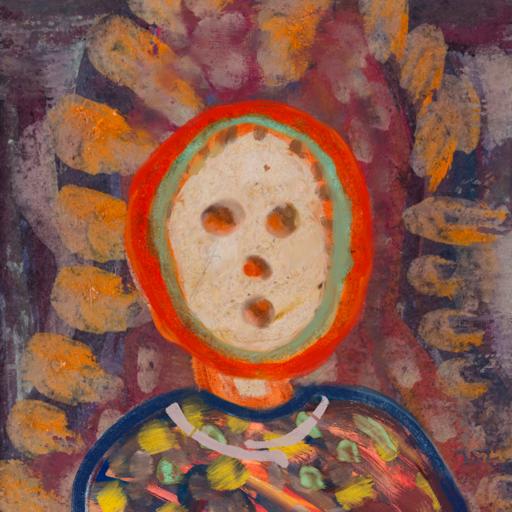
Background: Doll, Head And Neck Front: Rupkatha, Face Front: Rupkatha, Bust: Mother_And_Son_Mother, Hair Front: Sisters, Head Accessory: Blank, Second Necklace: Blank, Necklace: Hypocrite_2, Baby: Blank